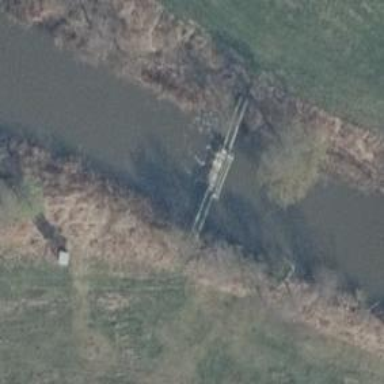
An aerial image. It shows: Weir in waterway.